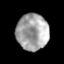
Tissue: prostate
Cell type: T cells
Senescence score: 0.7391
Nuclear area (px): 1134
Mean DAPI intensity: 165.646